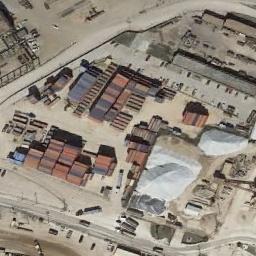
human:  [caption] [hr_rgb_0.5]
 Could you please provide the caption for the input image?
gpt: The industrial area has lots of containers and some workshops .

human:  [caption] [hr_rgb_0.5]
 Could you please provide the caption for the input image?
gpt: In an industrial area there are factories and roads, Large areas of containers and cargo, And powdery material yards .

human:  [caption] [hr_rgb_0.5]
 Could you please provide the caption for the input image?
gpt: Houses in the industrial area have blue roofs .

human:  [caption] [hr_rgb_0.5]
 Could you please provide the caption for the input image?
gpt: There are many houses of different shapes and sizes in the industrial zone .

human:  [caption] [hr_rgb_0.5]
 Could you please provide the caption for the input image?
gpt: There are many containers and some trucks on the industrial area .